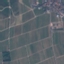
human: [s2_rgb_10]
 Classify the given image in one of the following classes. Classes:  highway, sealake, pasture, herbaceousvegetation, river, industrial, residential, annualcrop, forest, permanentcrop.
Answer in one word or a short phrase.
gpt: PermanentCrop